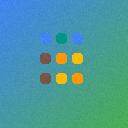
Screen state: on